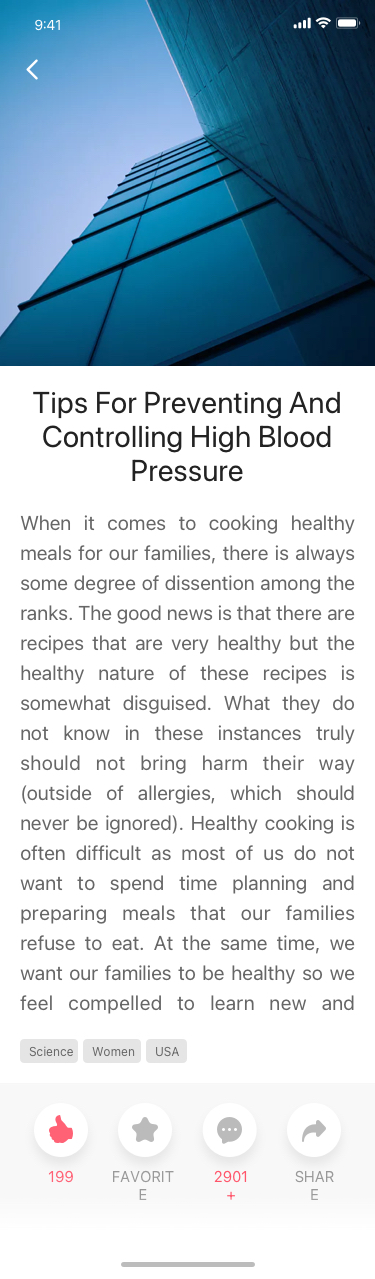
Text in this UI design:
Tips For Preventing And Controlling High Blood Pressure
When it comes to cooking healthy meals for our families, there is always some degree of dissention among the ranks. The good news is that there are recipes that are very healthy but the healthy nature of these recipes is somewhat disguised. What they do not know in these instances truly should not bring harm their way (outside of allergies, which should never be ignored). Healthy cooking is often difficult as most of us do not want to spend time planning and preparing meals that our families refuse to eat. At the same time, we want our families to be healthy so we feel compelled to learn new and improved ways of cooking healthy foods for our family to enjoy (and unfortunately in some cases scorn). With weight and nutrition being known as the culprit in so many health conditions it is impossible to ignore the importance of not only eating healthy ourselves but also of teaching our children the importance of eating healthy. One way to insure that your loved ones are in fact eating healthy is to make sure that you are cooking healthy and nutritious foods for them. This does not mean that you cannot enjoy the occasional calorie splurge or even that you shouldn’t. The key to cooking healthy is learning to control portions and understanding the importance of moderation. For those that are hoping to incorporate healthy cooking habits into their daily routines, there are no more resources available than ever before in order to assist you in those endeavors. You can seek the services of a professional nutritionist, your doctor can offer advice, you can find all kinds of books on healthy eating, cooking, and living at your local library, and the Internet is an outstanding source of all kinds of information when it comes to leading a healthier lifestyle all around. There are many books and magazines that are filled with recipes that encourage healthy cooking and eating habits. If you truly love to cook, then there is no shortage of recipes that you can try out along the way. The really good news is that you can incorporate healthy cooking into your cooking routine whether you are cooking for one or a household of ten. There are many that will argue that cooking healthy food costs more than cooking the prepackaged foods that pack on the calories and additives. The truth of the matter is that when you compare the costs with the medical bills of the future for failing to do so, they seem rather slight by comparison. Yes, good food costs more money. In many cases, that is a simple fact of life. However, by learning portion control and eating the proper portions you just may discover that you are actually spending less as you adjust to the proper amounts of food you should be consuming in order to maintain a healthy and active lifestyle. Cooking healthy isn’t an overnight change; it is a lifestyle change that should be implemented one step at a time. You do not have to go into your kitchen and through out every little thing that you deem ‘unhealthy’ only work to not buy more of these items once they’ve been used. Make wiser decisions when purchasing fats for food preparation and you will discover that you’ve made a vitally important step in the process of incorporating healthy cooking and eating habits in your home. It’s those small steps you take towards your goal of cooking healthy foods for your family that will matter far more than any giant leap. Before you know it you will find that you all have more energy and a better sense of overall health than you would have imagined before changing your cooking habits. If that isn’t enough to encourage you however, you can always check out the excuse to go shopping for new clothes after you drop a size or two.
Science
Women
USA